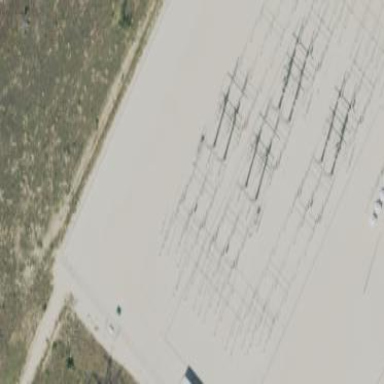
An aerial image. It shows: Outdoor power substation surrounded by fence. This substation operates at the transmission level.